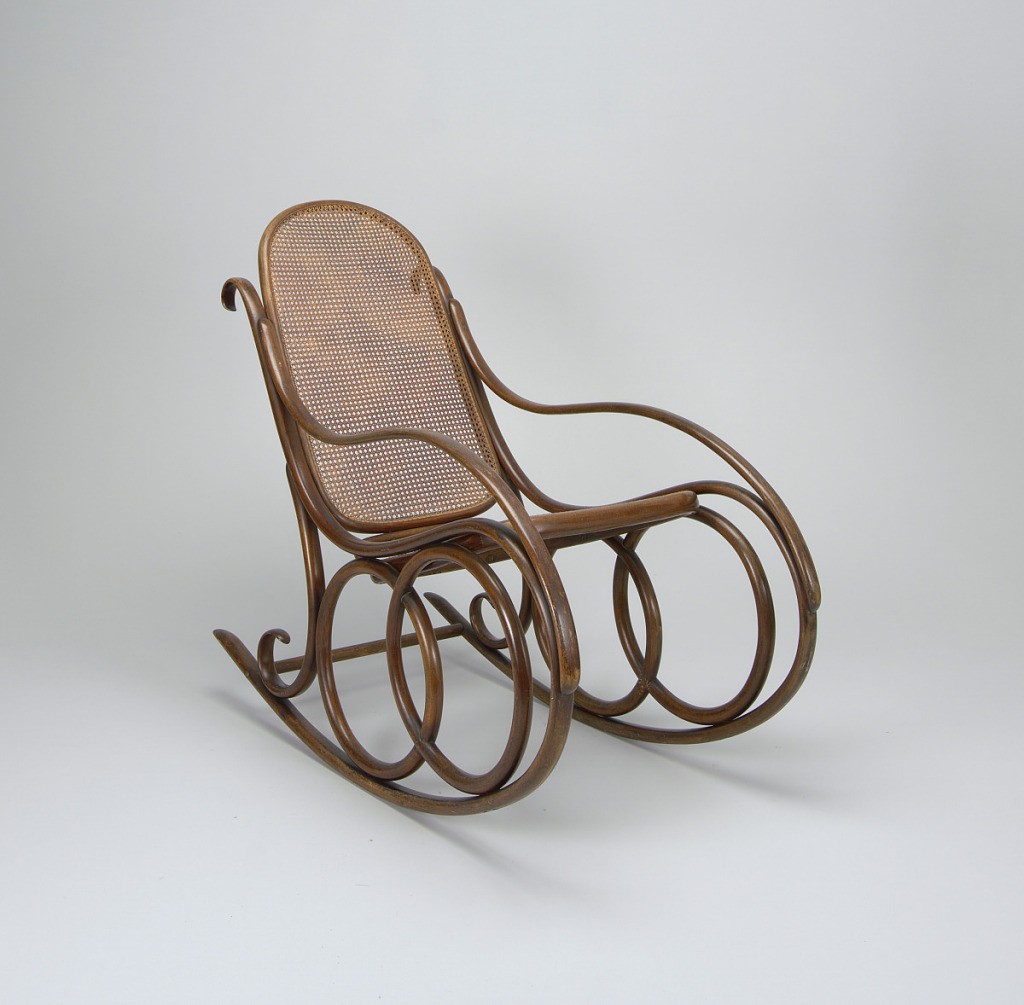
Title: No. 4
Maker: Gebrüder Thonet, Austrian, founded 1853
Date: ca. 1860
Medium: Bent beechwood, woven caning
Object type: Rocking chair
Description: Frame of curving linear bent beechwood elements; the arms flow into two long parallel runners; caned, oval back joined to elongated oval bent wood element, in turn joined to caned seat supported on the runners by four intertwined circular bentwood form; two curving bentwood supports join lower back to runners.